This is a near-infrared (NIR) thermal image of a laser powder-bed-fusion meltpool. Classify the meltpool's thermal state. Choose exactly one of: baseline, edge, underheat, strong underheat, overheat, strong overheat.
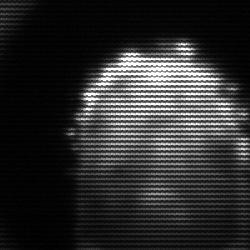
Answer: baseline